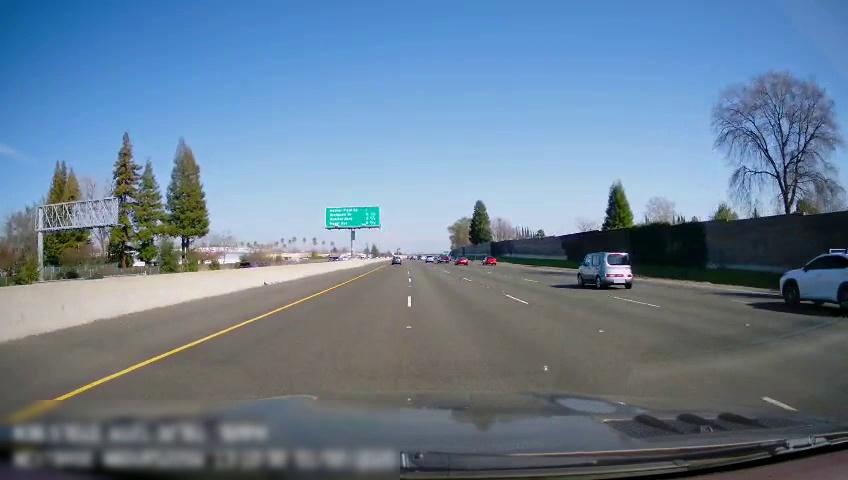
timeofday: Day
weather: Sunny
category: Drivable Space
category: Vehicles | Car
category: Vehicles | SUV
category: Vehicles | Car
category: Vehicles | Car
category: Vehicles | Van
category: Vehicles | Car
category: Vehicles | SUV
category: Lanes | Alternate Lane
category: Lanes | Current Lane
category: Lanes | Current Lane
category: Lanes | Alternate Lane
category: Lanes | Alternate Lane
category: Traffic | Signs